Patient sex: M
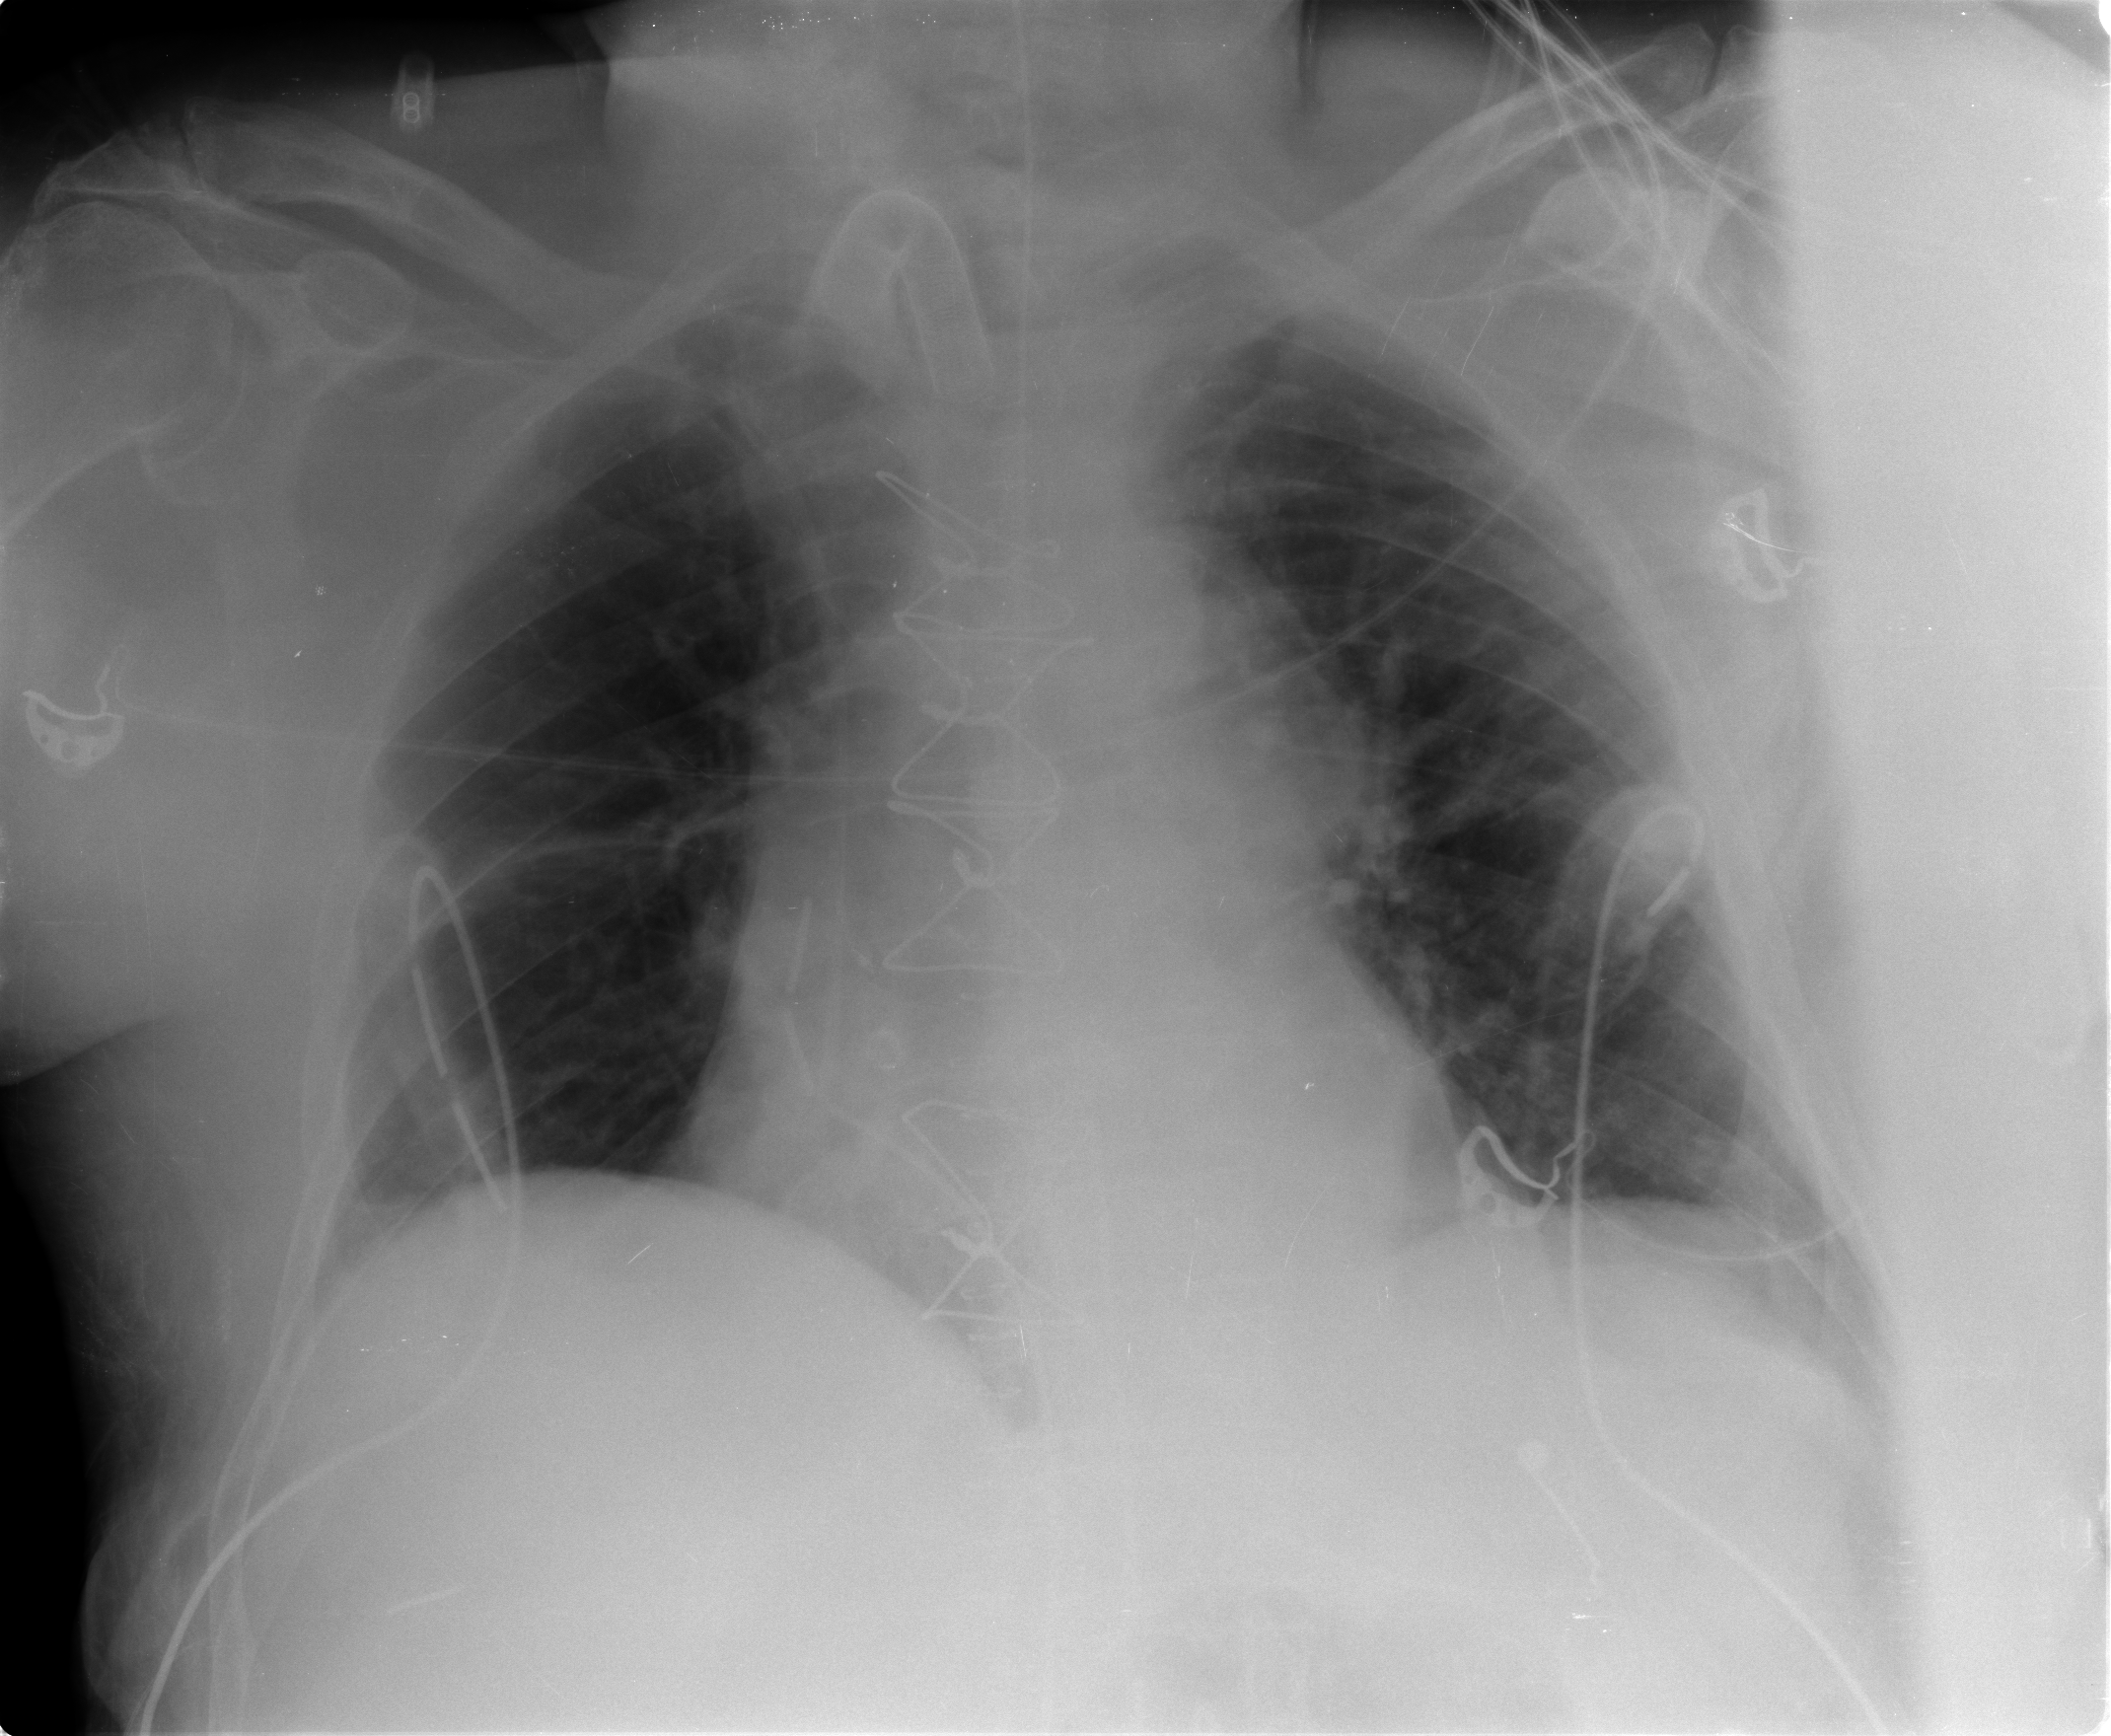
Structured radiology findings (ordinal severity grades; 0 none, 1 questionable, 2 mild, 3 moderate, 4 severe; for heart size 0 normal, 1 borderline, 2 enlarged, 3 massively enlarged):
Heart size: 0
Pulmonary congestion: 1
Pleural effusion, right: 0
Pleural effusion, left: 1
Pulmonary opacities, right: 0
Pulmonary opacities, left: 0
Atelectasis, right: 1
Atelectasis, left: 2